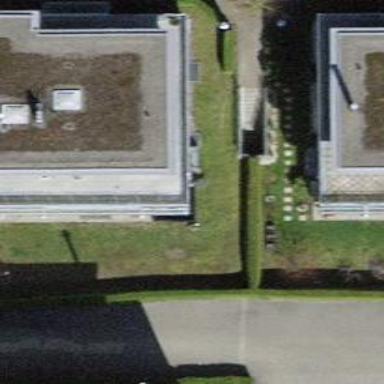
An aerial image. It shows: Hedge barrier.